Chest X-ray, AP view. Patient: 68 years old, sex M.
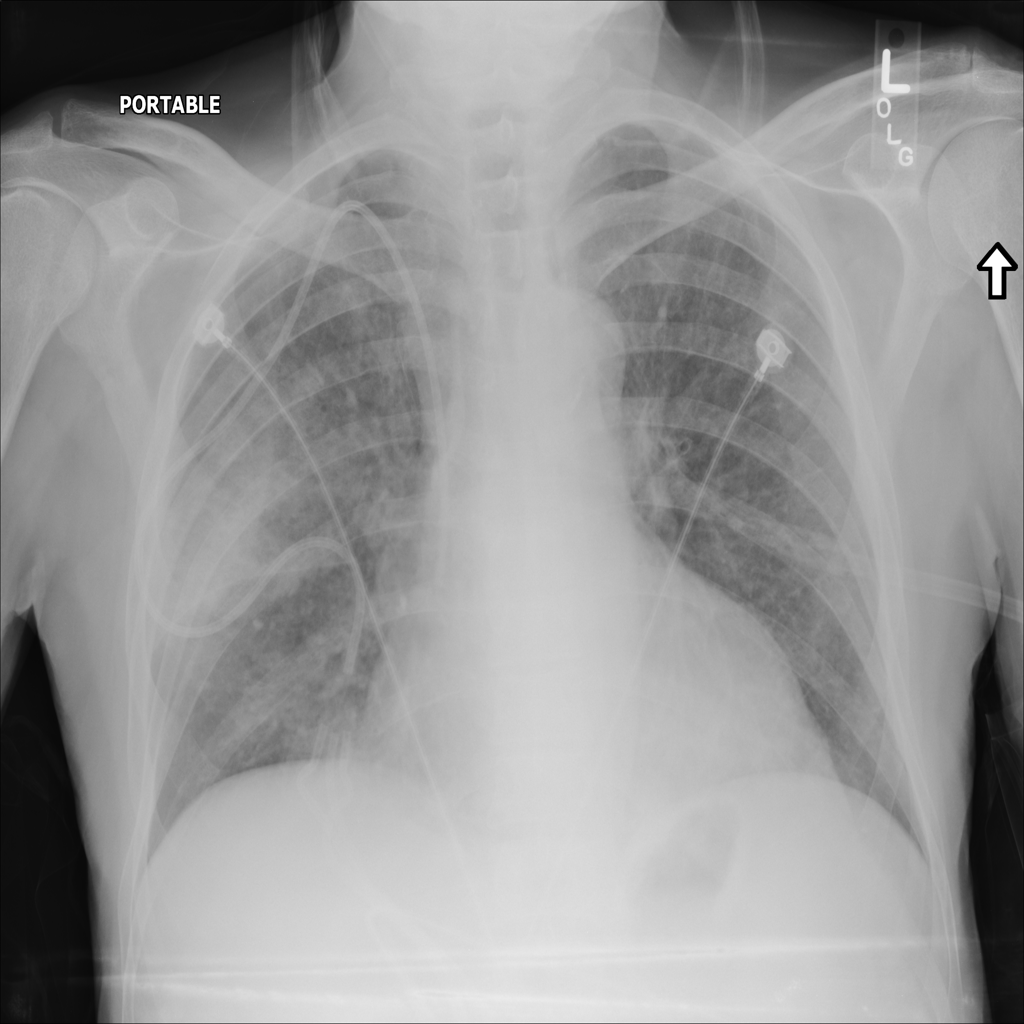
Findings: Nodule